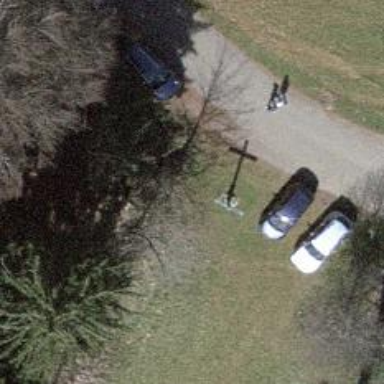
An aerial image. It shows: Historic wayside cross.